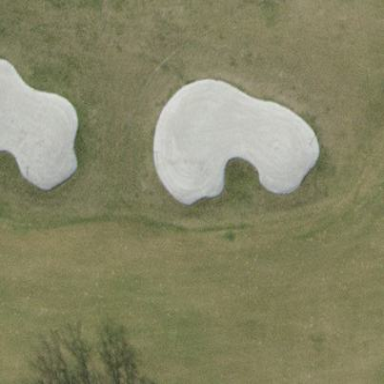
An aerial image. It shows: Golf bunker filled with sandy terrain.